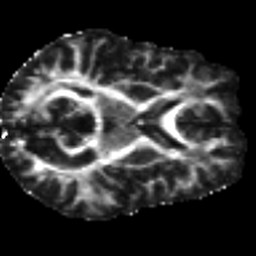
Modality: FA
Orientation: axial
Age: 29
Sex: female
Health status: ill
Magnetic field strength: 3 T
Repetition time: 9 s
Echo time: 0.093 s